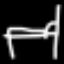
Label: bed